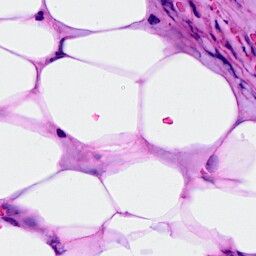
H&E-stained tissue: Breast